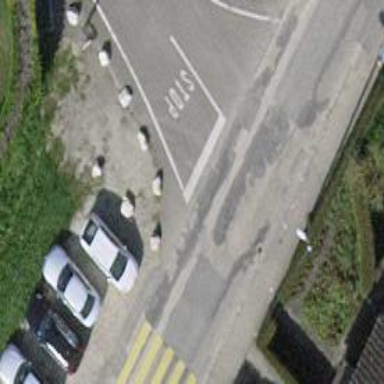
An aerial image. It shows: Block barrier.